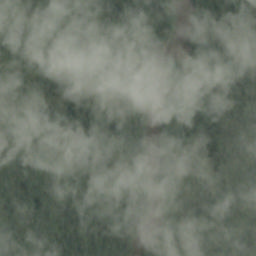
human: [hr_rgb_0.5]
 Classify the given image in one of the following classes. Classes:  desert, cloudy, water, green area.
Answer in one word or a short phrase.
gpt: cloudy